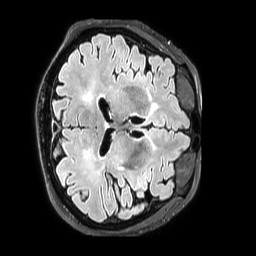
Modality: FLAIR
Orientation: axial
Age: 80
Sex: female
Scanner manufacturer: philips
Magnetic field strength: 3 T
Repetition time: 4.8 s
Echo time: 0.34 s